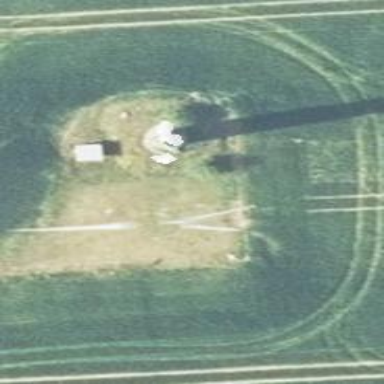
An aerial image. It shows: Wind generator powered by wind turbine.